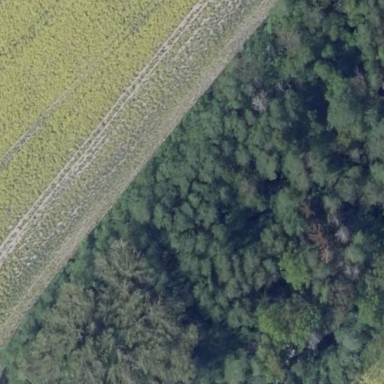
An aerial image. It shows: Forest area.